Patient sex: M
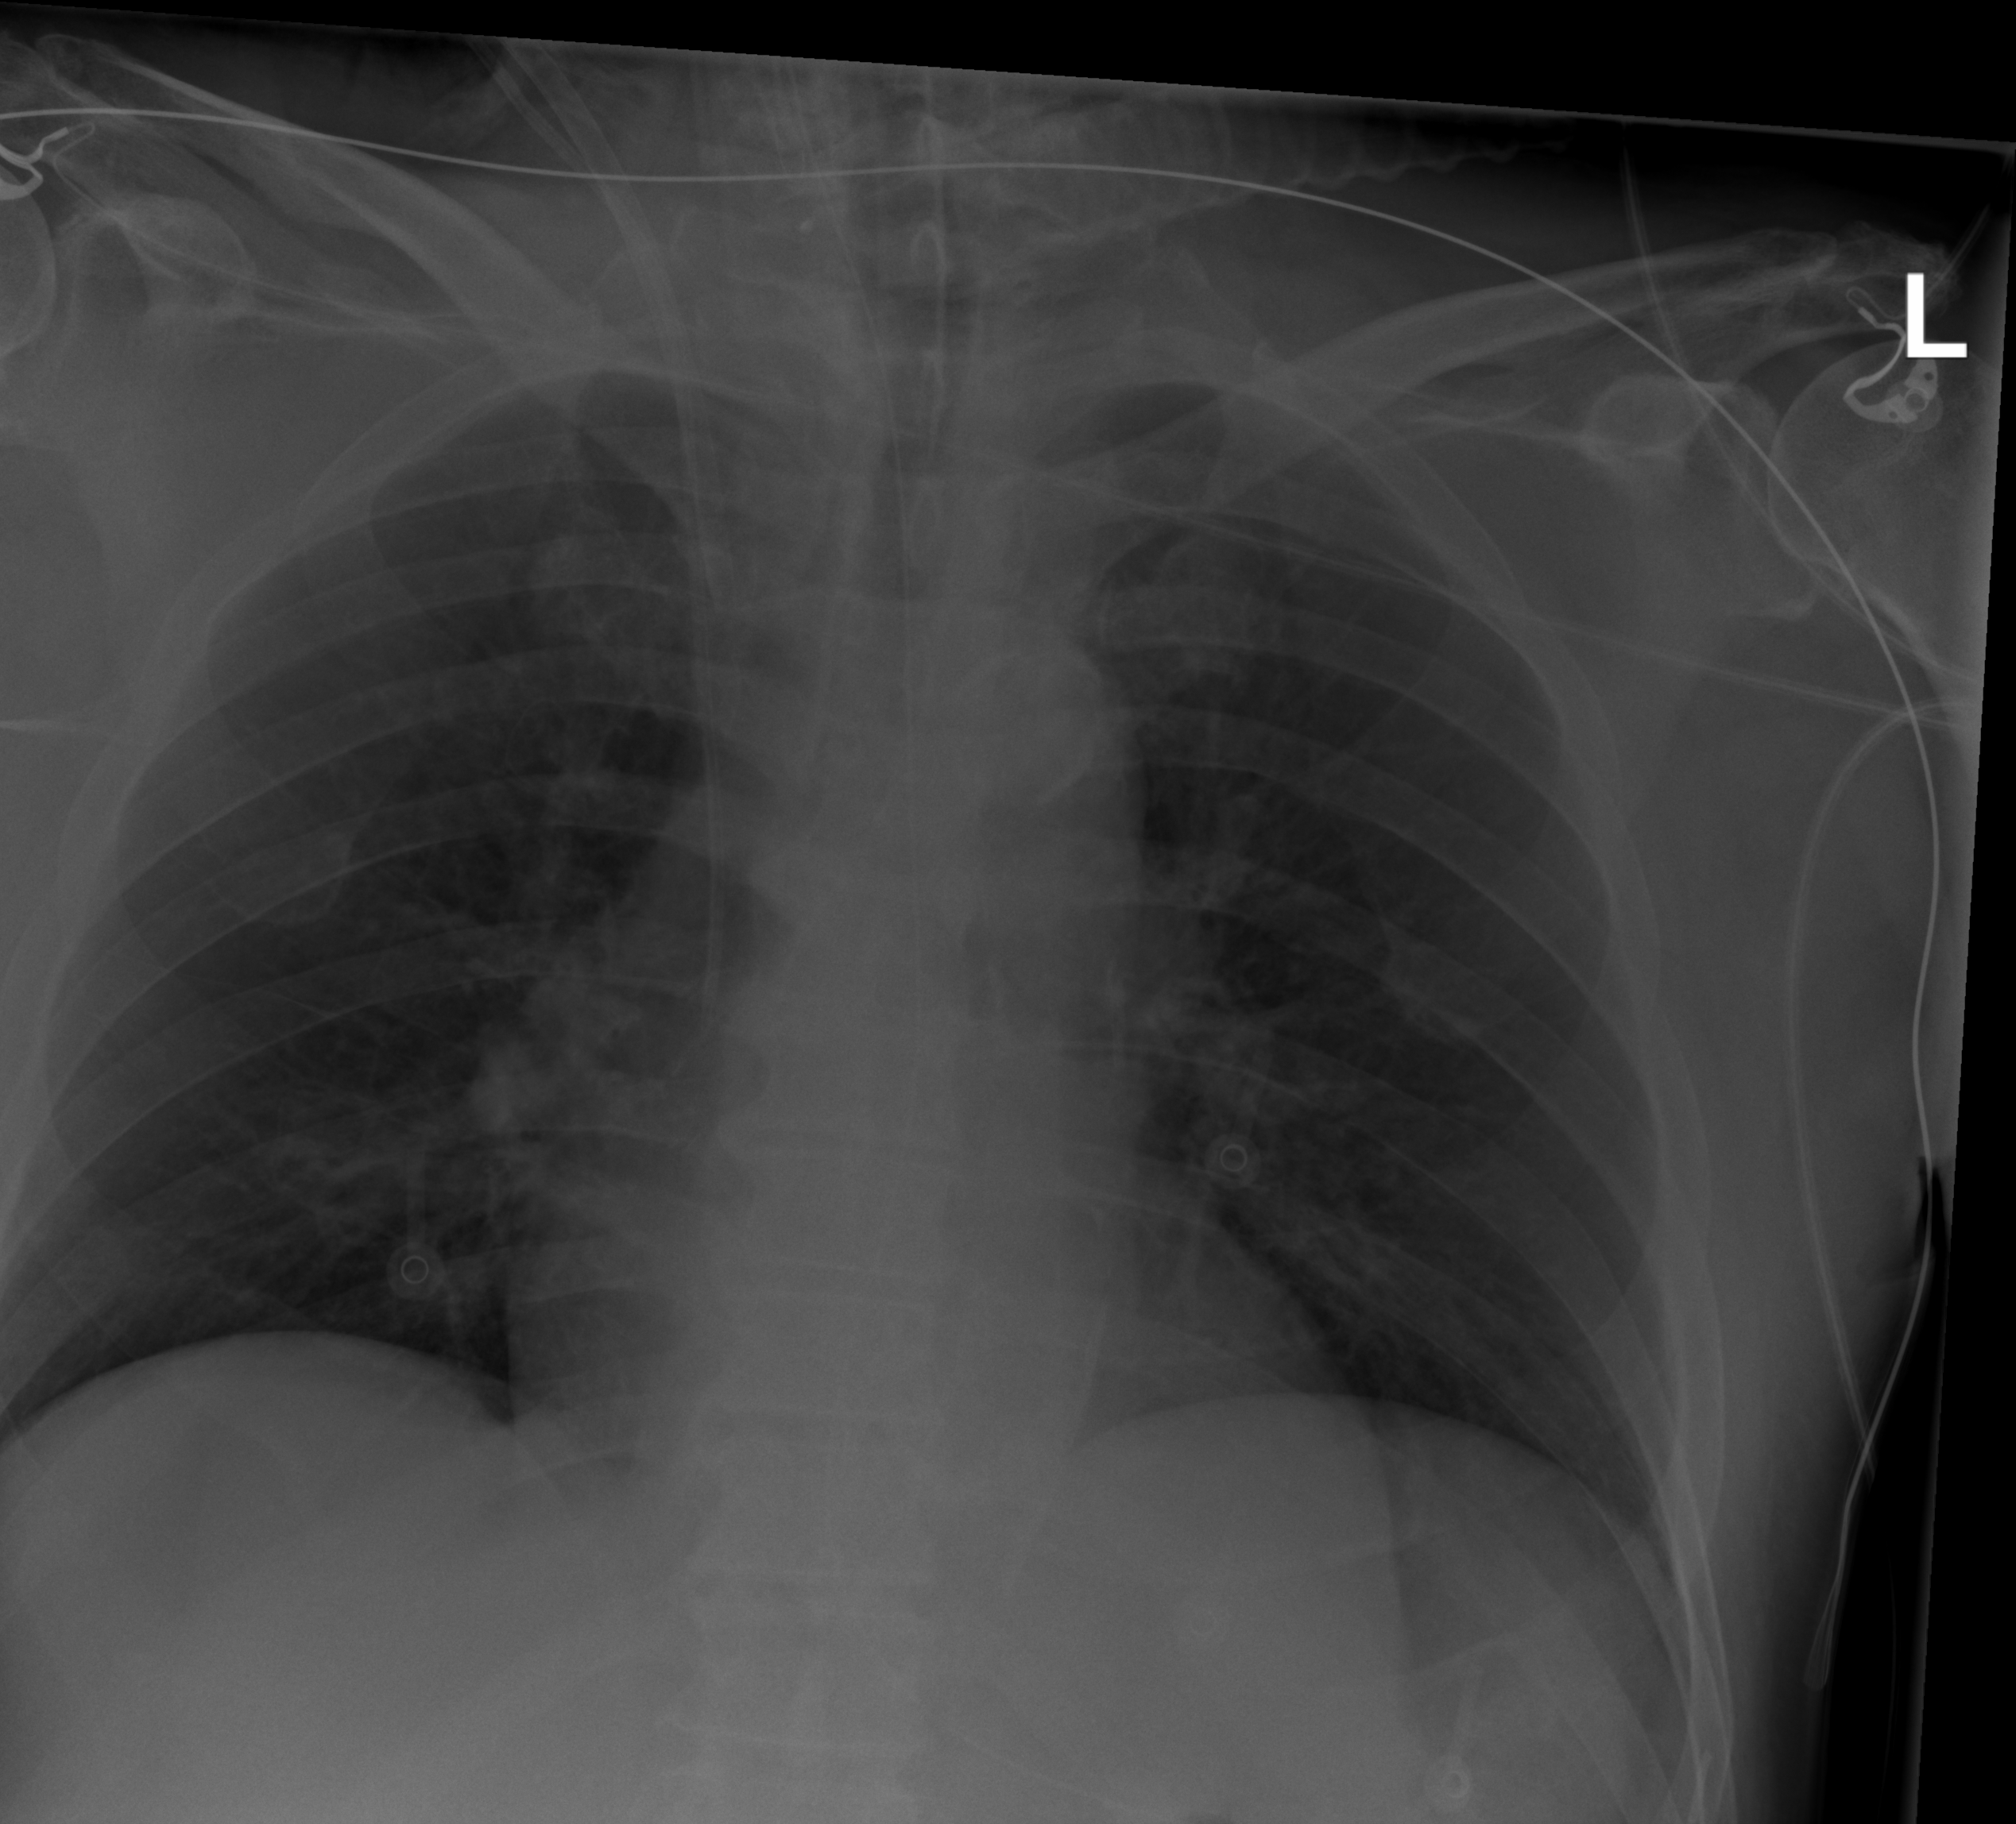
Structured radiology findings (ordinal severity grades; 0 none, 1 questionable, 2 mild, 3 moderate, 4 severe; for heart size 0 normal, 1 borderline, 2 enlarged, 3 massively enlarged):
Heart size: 1
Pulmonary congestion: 0
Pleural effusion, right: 0
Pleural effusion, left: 0
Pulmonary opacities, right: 0
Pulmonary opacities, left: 0
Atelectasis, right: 0
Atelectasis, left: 0